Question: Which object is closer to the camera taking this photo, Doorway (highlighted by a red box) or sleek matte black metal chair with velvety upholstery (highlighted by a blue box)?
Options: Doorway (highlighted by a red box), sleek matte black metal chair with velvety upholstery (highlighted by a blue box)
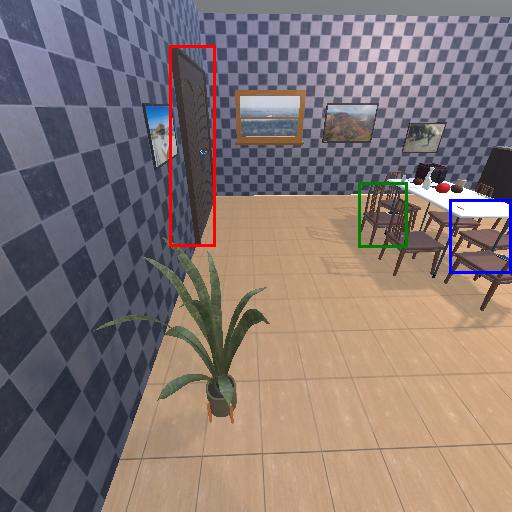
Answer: Doorway (highlighted by a red box)